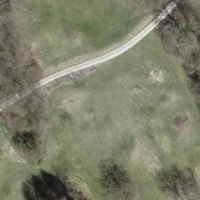
EUNIS habitat code: 41
Species observed at this site:
Filipendula ulmaria